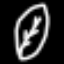
Label: leaf